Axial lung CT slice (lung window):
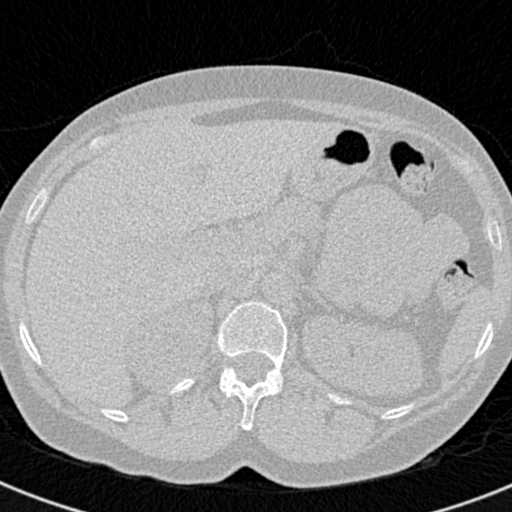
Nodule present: no